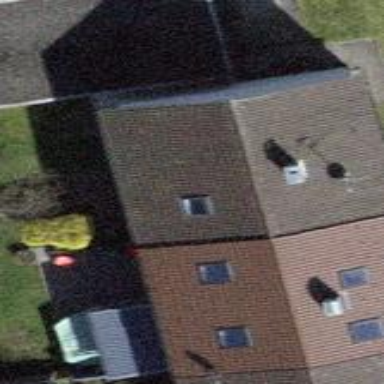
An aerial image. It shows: Gabled roof house.